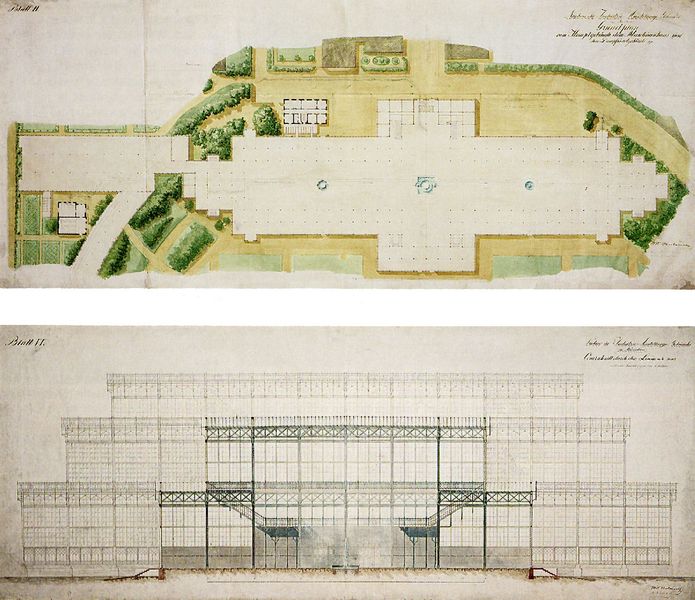
Titel: Grundriss und Aufriss des Glaspalastes in München
Künstler: August von Voit
Institution: München, Technische Universität, Architektursammlung
Schlagwörter: grün, fenster, glas, raum, skizze, zeichnung, anlage, gebäude, park, architektur, lang, garten, ansicht, halle, eisen, palast, ausstellung, karte, messe, konstruktion, gewächshaus, plan, pavillon, bepflanzung, stahl, wintergarten, grundriss, aufriss, bauplan, bauskizze, stahlkonstruktion, metallgerüst, sahl, 1870, leichtbau, grundsck